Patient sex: M
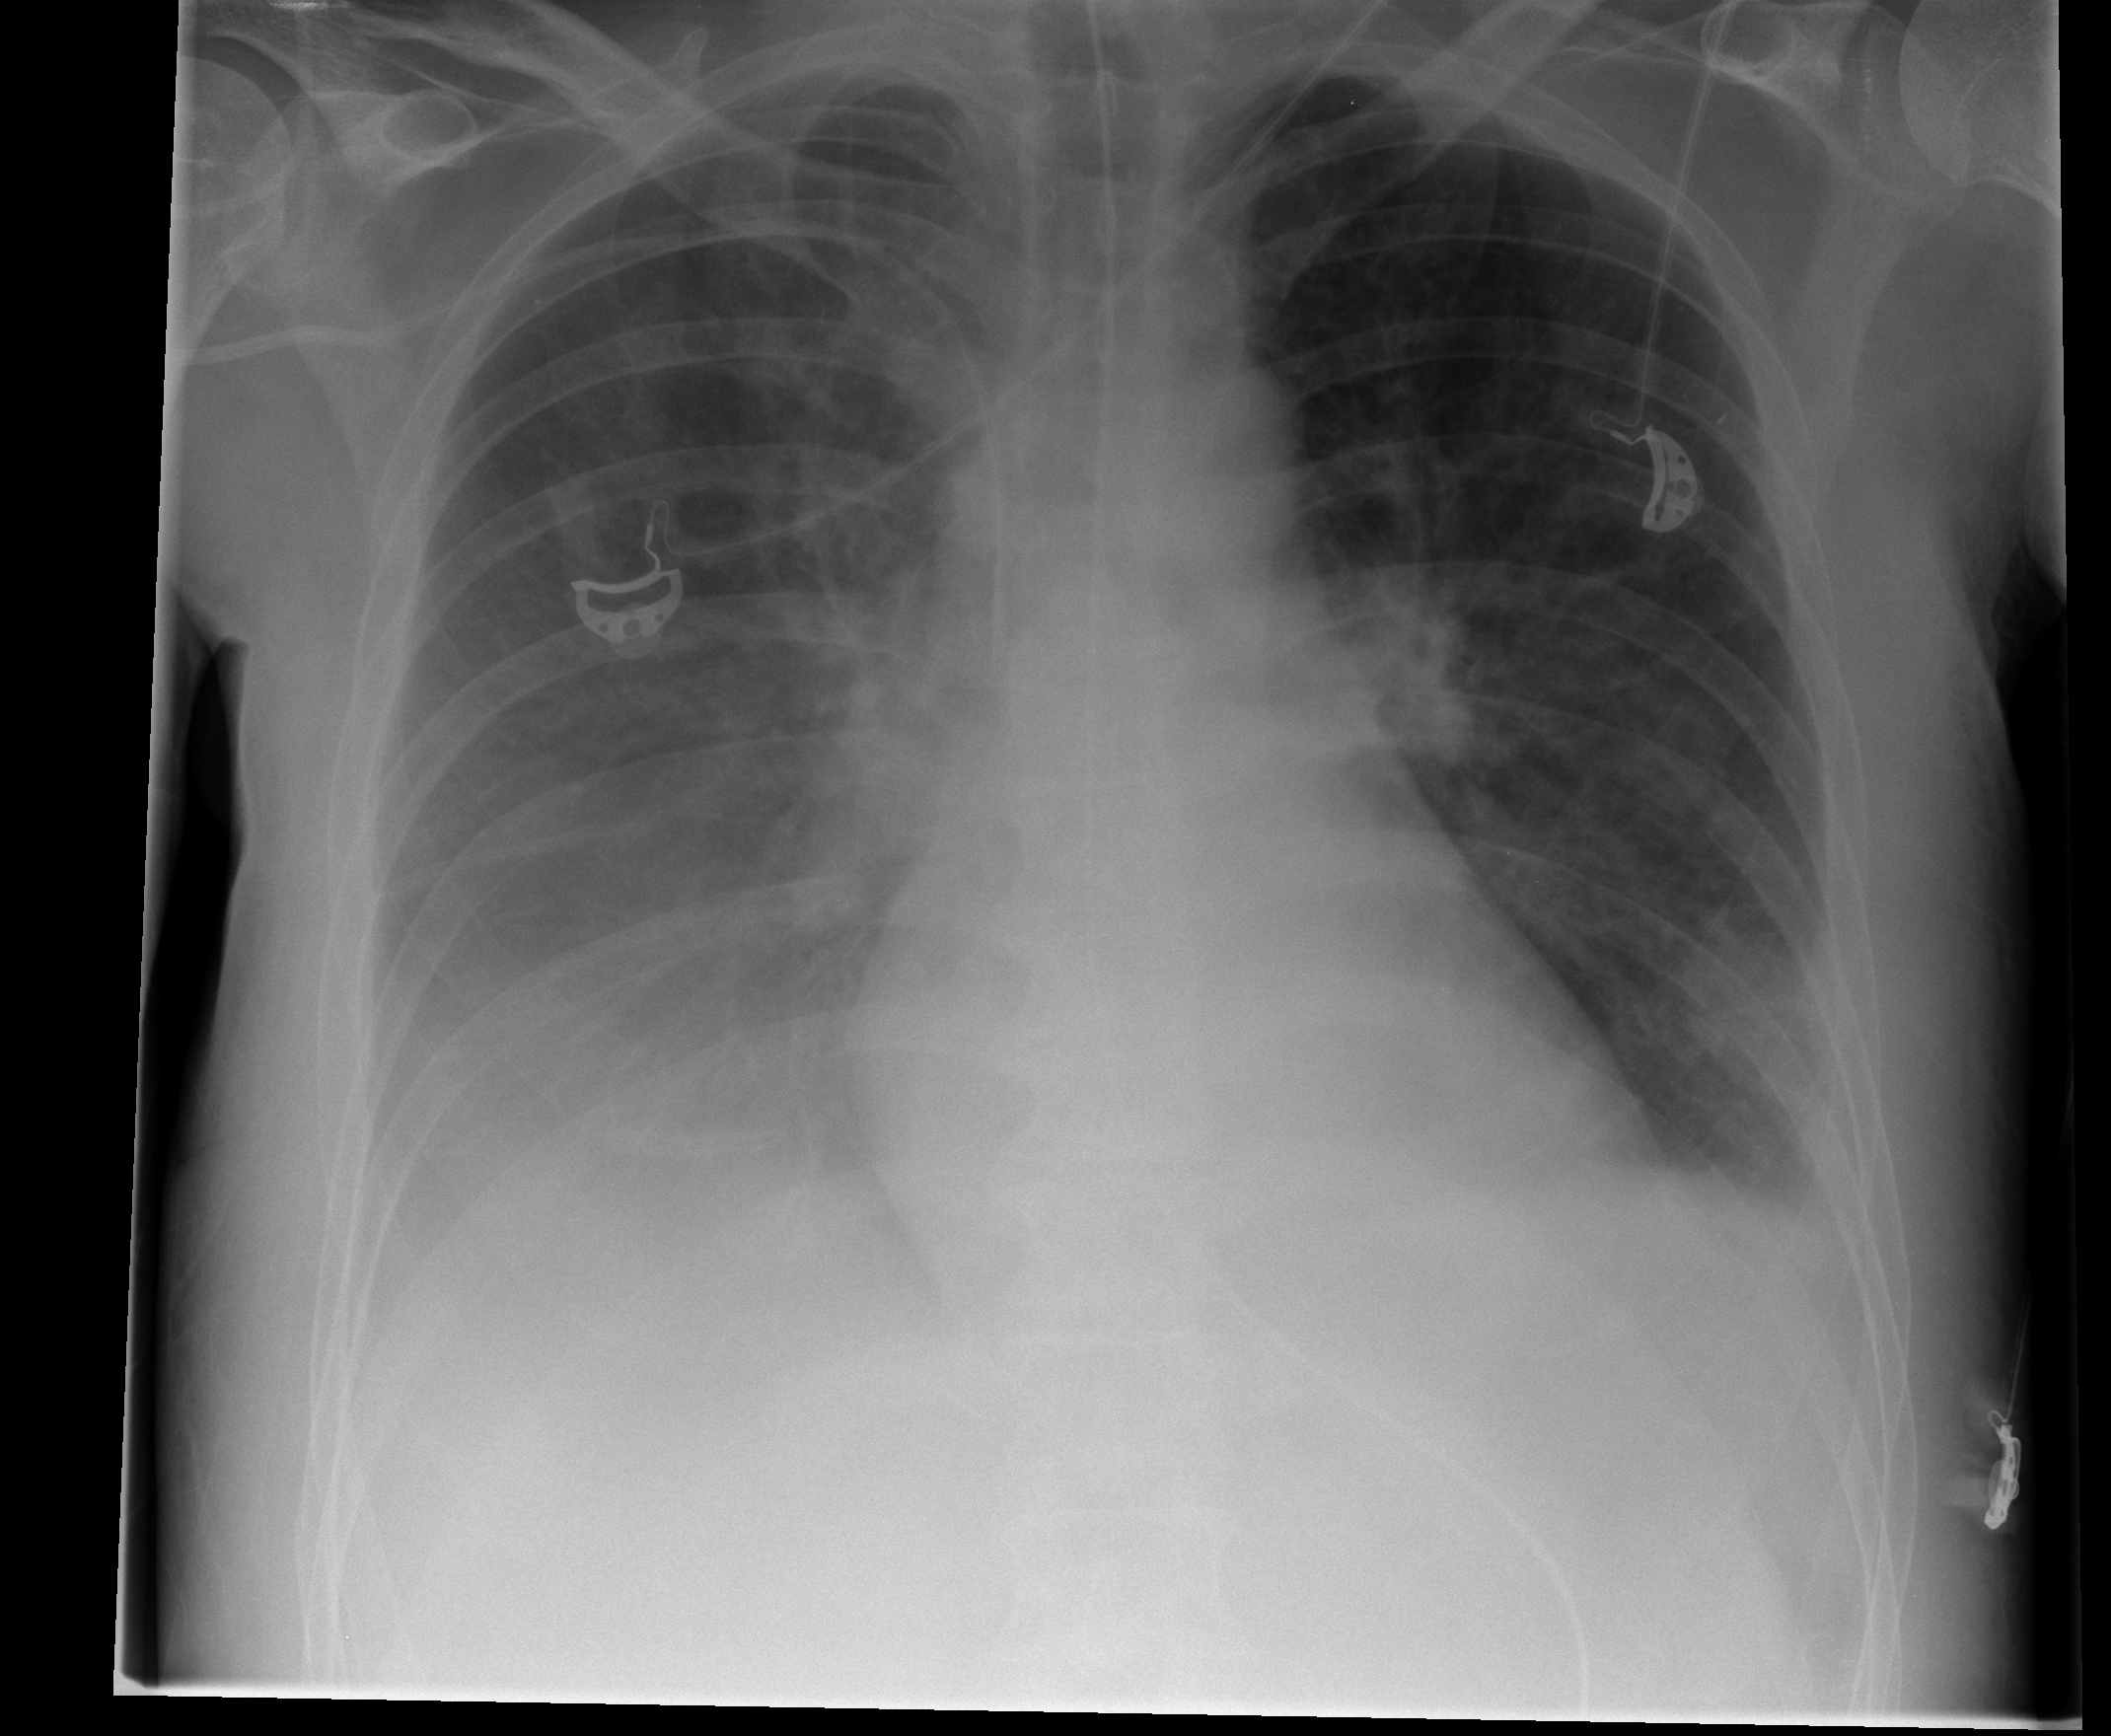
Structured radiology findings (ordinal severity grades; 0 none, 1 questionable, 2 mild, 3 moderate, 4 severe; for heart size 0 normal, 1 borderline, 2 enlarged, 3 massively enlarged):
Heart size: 0
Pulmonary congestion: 0
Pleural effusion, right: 2
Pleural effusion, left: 1
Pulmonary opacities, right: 0
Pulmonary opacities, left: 2
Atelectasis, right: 2
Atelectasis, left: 1